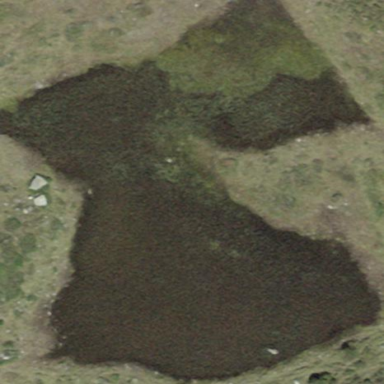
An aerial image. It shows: Pond with natural water.